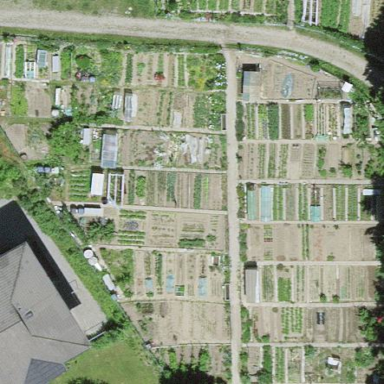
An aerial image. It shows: Allotments area.